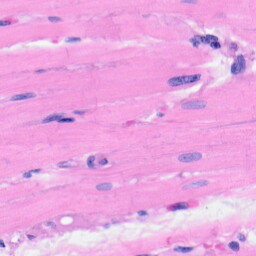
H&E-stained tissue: Heart